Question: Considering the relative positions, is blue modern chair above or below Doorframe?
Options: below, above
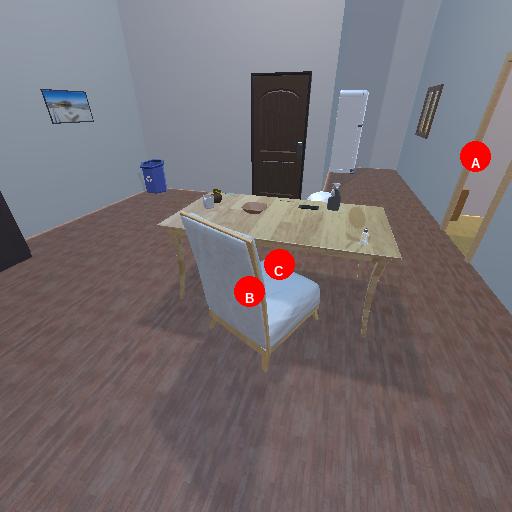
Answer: below